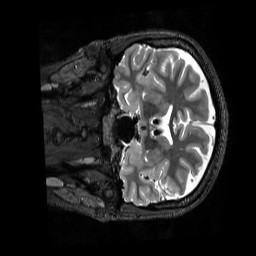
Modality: T2w
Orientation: coronal
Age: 22
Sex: female
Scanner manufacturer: siemens
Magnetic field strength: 3 T
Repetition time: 3.2 s
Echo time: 0.728 s